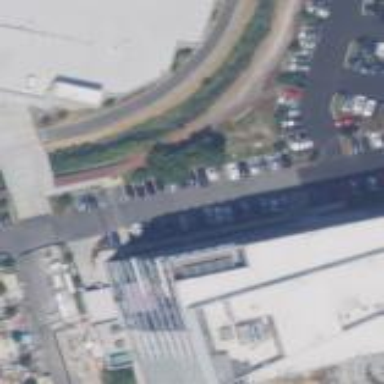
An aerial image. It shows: Office building.